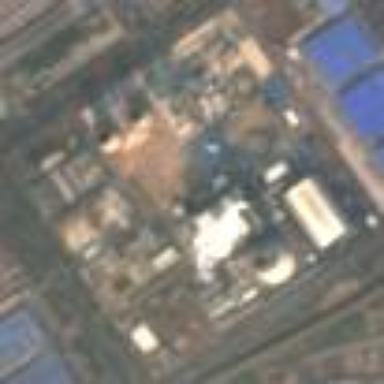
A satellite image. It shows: Industrial area with coal-powered plant.